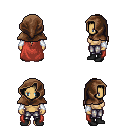
a pixel art fantasy rpg character, female body template, human, tanned skin, maroon cape, metal pants, white blonde ponytail hairstyle, cloth hood, white cloth bracers, black shoes, four views (front, back, left, right), 2x2 character sprite sheet, small pixel art, hard edges, no anti-aliasing